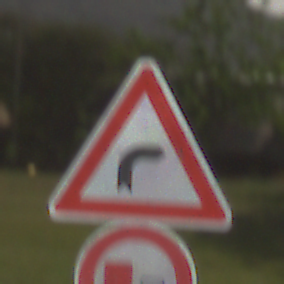
Verkehrszeichen: KurveRechts
Zusatzzeichen unten: UeberholverbotKraftfahrzeuge
Umgebung: Outdoor, Nature
Tageszeit: Night
Wetter: Clear
Licht: Natural
Jahreszeit: NotSpecified
Kontrast: HighContrast